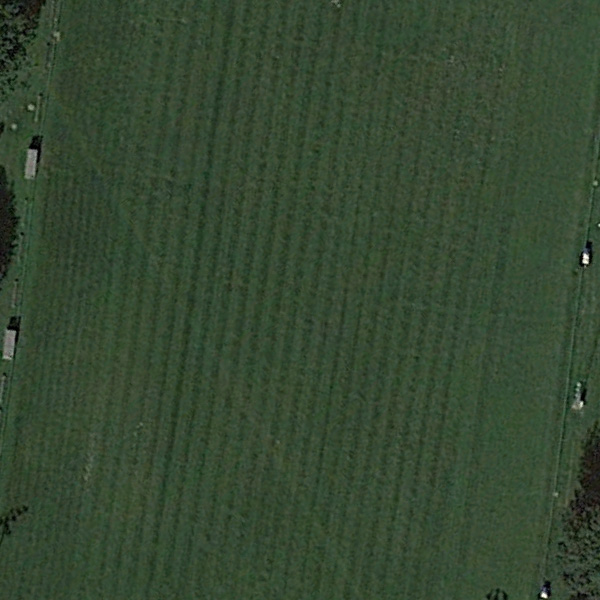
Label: Meadow